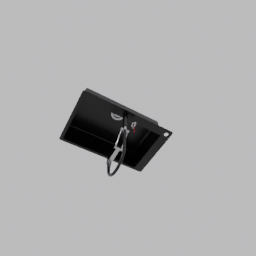
Label: appliances